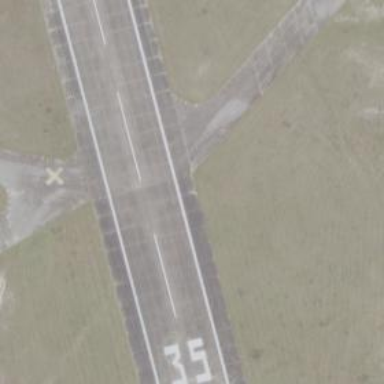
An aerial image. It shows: Image of taxiway at airport.